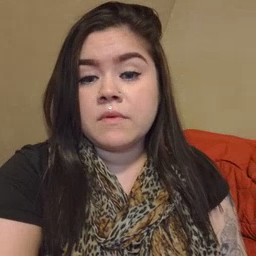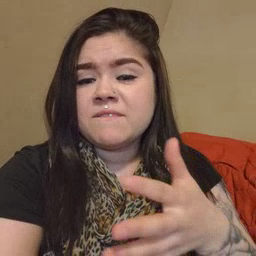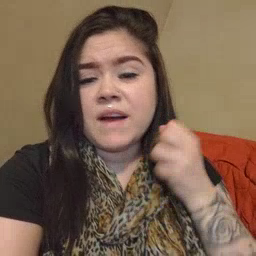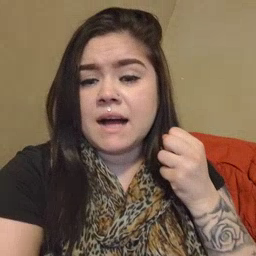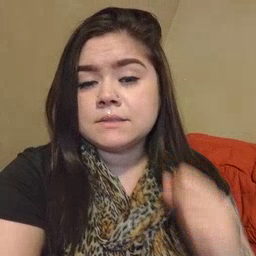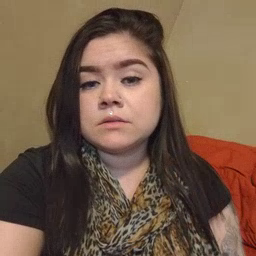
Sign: fast